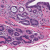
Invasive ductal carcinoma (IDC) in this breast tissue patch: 0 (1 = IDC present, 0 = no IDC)